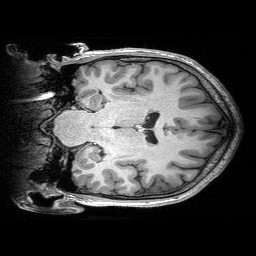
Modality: T1w
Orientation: coronal
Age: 16
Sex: male
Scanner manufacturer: siemens
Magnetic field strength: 3 T
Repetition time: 2.53 s
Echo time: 0.00297 s